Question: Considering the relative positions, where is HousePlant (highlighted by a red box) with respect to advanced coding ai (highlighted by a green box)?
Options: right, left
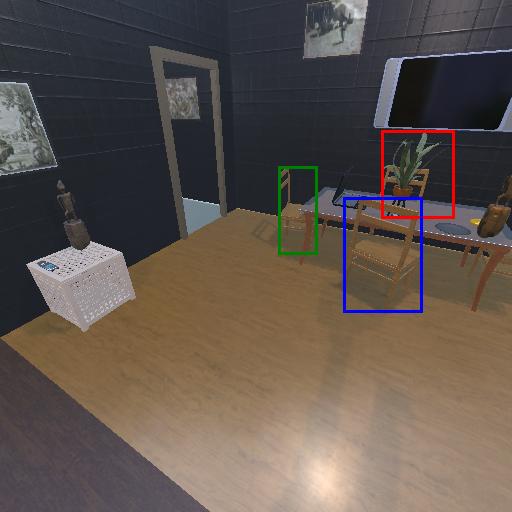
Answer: right